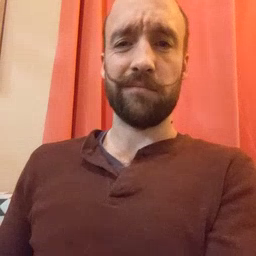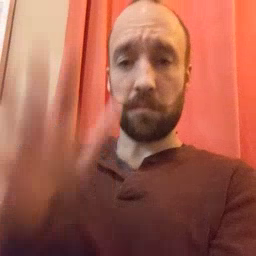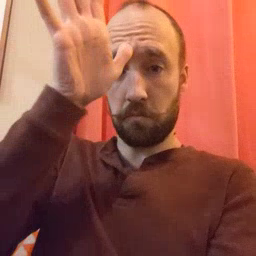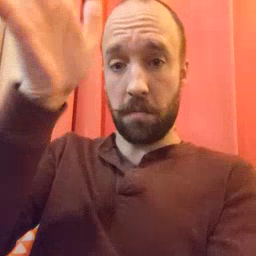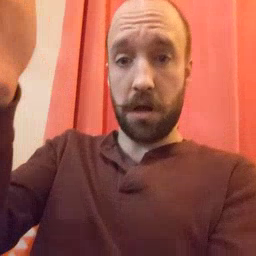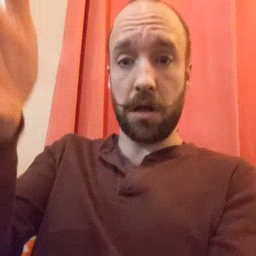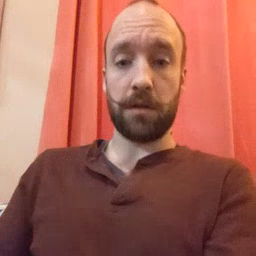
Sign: grandpa